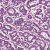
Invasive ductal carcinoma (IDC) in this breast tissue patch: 1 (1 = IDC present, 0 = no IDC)